Question: I have a grid of square buttons in a view, that fits perfectly on the iPhone 5. I now want it to look good on the 3.5-inch screen as well. I am using auto layout, and I have created new images for the 3.5-inch, that have a bit smaller height, so that they will fit on the screen (they are not squares anymore). From what I have come to understand you can not use frames as usual when using auto layout? Instead, you should use constraints. But how would I do that?
Basically what I need to do is to change the y-coordinate and the height of the buttons.
This is an example of what the screen looks like on the 4-inch screen (tab bar in the bottom).

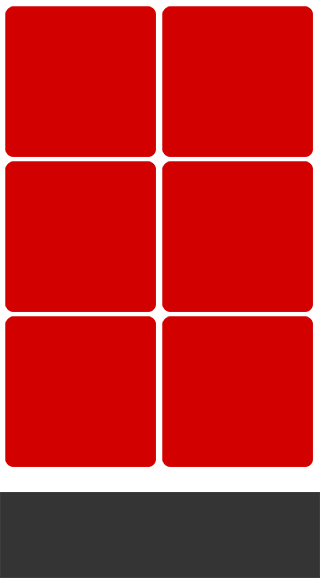
Answer: Representing this in VFL, what you want is something like:
Make the vertical red boxes vertically evenly sized, spanning the vertical span of their superview:
'''
@"V:|-[subview1]-[subview2(==subview1)]-[subview3(==subview1)]-|"
@"V:|-[subview4]-[subview5(==subview4)]-[subview6(==subview4)]-|"
'''
Likewise, make the boxes horizontally evenly sized, spanning the horizontal span of their superview, too:
'''
@"H:|-[subview1]-[subview4(==subview1)]-|"
@"H:|-[subview2]-[subview5(==subview2)]-|"
@"H:|-[subview3]-[subview6(==subview3)]-|"
'''
That makes the six subviews equally sized and evenly spaced within their superview. And this illustrates one of the advantages of auto layout because we, quite explicitly, avoid any reference to 'y' or 'height' values. We only have to define the relationship between views, their siblings, and their superview, and auto layout takes care of the rest.
This pattern applies whether you do it programmatically with VFL like above, or in Interface Builder, but hopefully it illustrates the concept.
Alternatively, you can use a 'UICollectionView', which is designed for spacing out these controls, and you can set it up so it correctly adjusts the layout for portrait and landscape.
---
For example, to add six image views to my view, I can add QuartzCore.framework to project (which I can use to create the red image view background with rounded corners), then import the header:
'''
#import <QuartzCore/QuartzCore.h> // and
'''
And then in 'viewDidLoad':
'''
NSMutableArray *subviews = [NSMutableArray array];
for (NSInteger i = 0; i < 6; i++)
{
UIImageView *subview = [[UIImageView alloc] init];
[subviews addObject:subview];
subview.layer.cornerRadius = 10.0;
subview.backgroundColor = [UIColor redColor];
subview.contentMode = UIViewContentModeCenter;
subview.translatesAutoresizingMaskIntoConstraints = NO;
[self.view addSubview:subview];
}
NSDictionary *views = @{@"subview1": subviews[0],
@"subview2": subviews[1],
@"subview3": subviews[2],
@"subview4": subviews[3],
@"subview5": subviews[4],
@"subview6": subviews[5]};
[self.view addConstraints:[NSLayoutConstraint constraintsWithVisualFormat:@"V:|-[subview1]-[subview2(==subview1)]-[subview3(==subview1)]-|" options:0 metrics:nil views:views]];
[self.view addConstraints:[NSLayoutConstraint constraintsWithVisualFormat:@"V:|-[subview4]-[subview5(==subview4)]-[subview6(==subview4)]-|" options:0 metrics:nil views:views]];
[self.view addConstraints:[NSLayoutConstraint constraintsWithVisualFormat:@"H:|-[subview1]-[subview4(==subview1)]-|" options:0 metrics:nil views:views]];
[self.view addConstraints:[NSLayoutConstraint constraintsWithVisualFormat:@"H:|-[subview2]-[subview5(==subview2)]-|" options:0 metrics:nil views:views]];
[self.view addConstraints:[NSLayoutConstraint constraintsWithVisualFormat:@"H:|-[subview3]-[subview6(==subview3)]-|" options:0 metrics:nil views:views]];
'''

Then, if I use PNG images with a transparent background, I can set the 'image' property for these six image views, letting auto layout define the 'frame', QuartzCore will do the nicely rounded corners, etc.